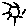
Label: sun